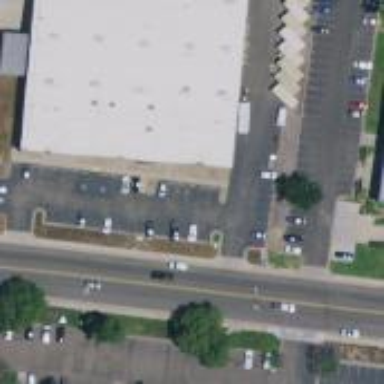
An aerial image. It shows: Industrial building.